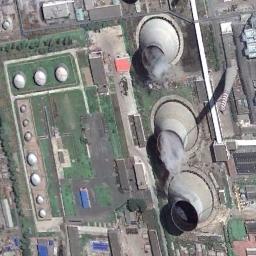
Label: thermal_power_station